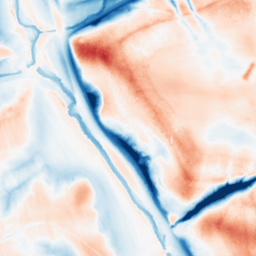
Category: edge_preserving
Decomposition family: guided
Decomposition parameters: radius: 16
eps: 0.1
Upsampling method: linear_exact
Upsampling parameters: scale: 8
Upsampling scale: 8